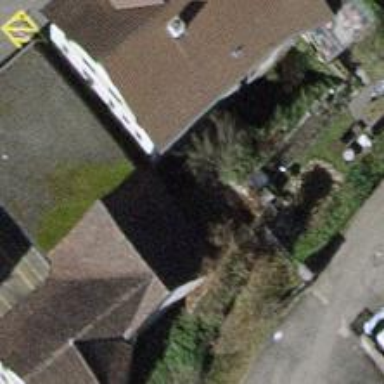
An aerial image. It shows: Building with gabled roof.